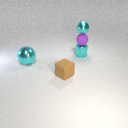
small purple rubber sphere below small cyan metal sphere